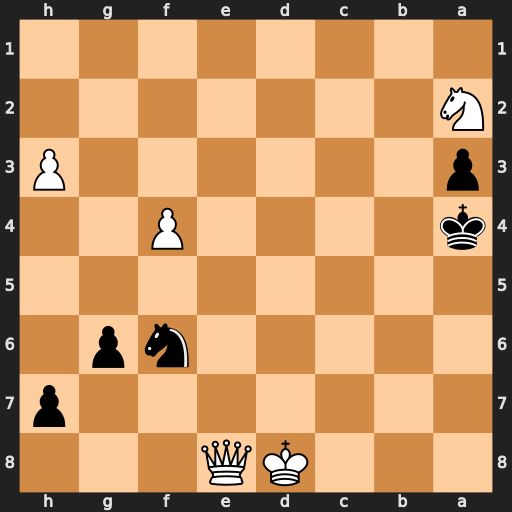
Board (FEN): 3KQ3/7p/5np1/8/k4P2/p6P/N7/8
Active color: b
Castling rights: -
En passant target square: -
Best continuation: Nxe8 Kxe8 Kb3